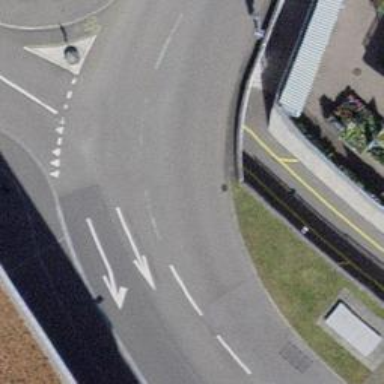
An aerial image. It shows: Tunnel with asphalt path running through it.